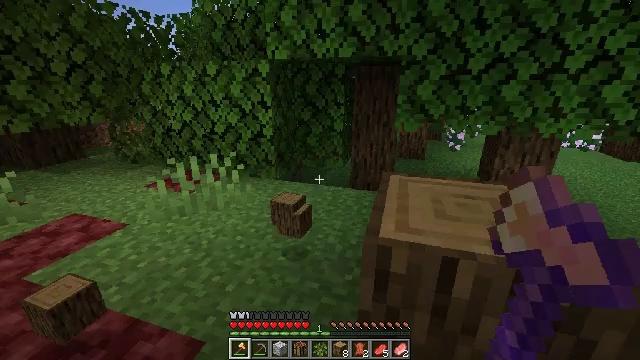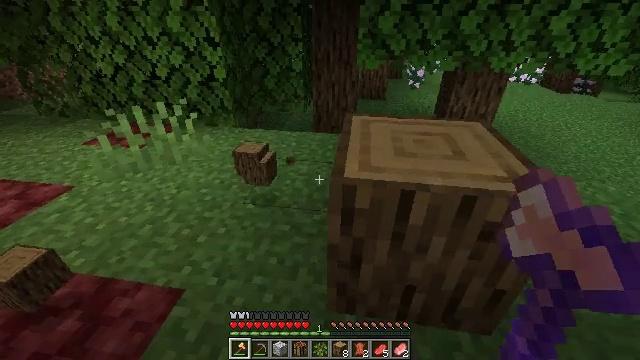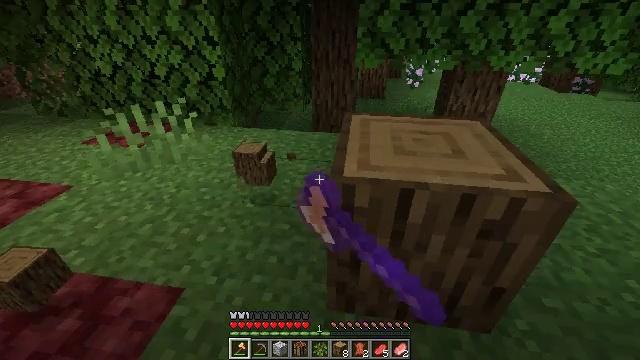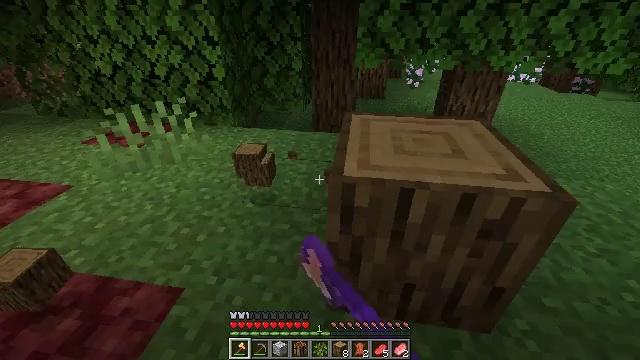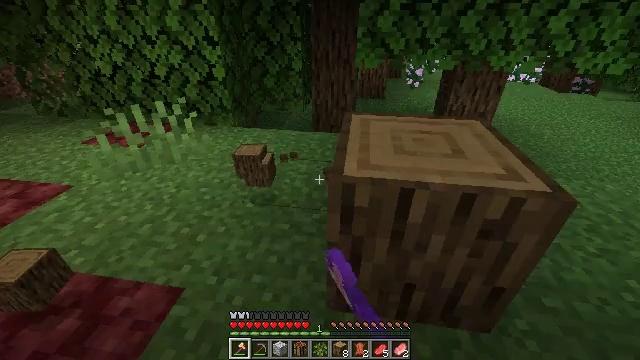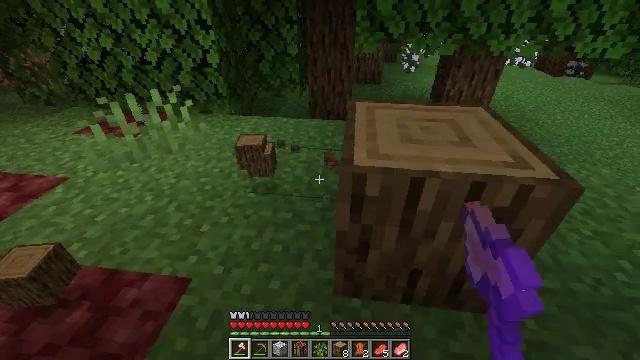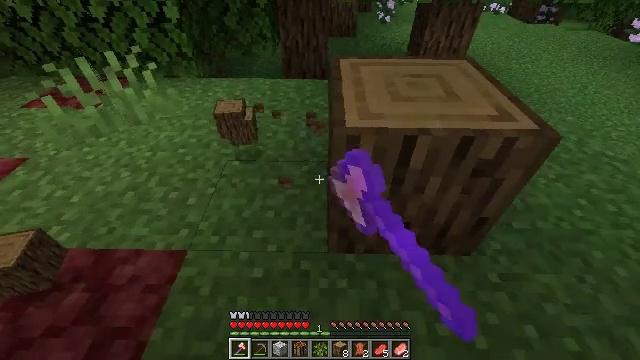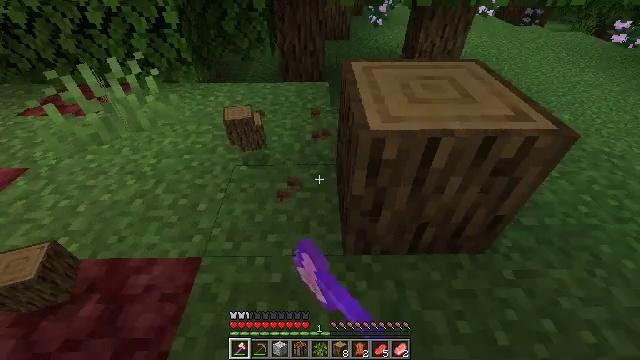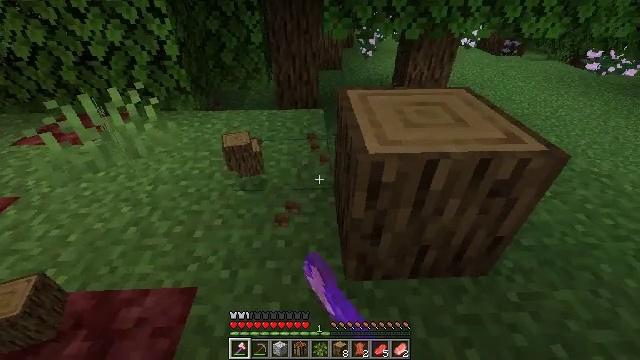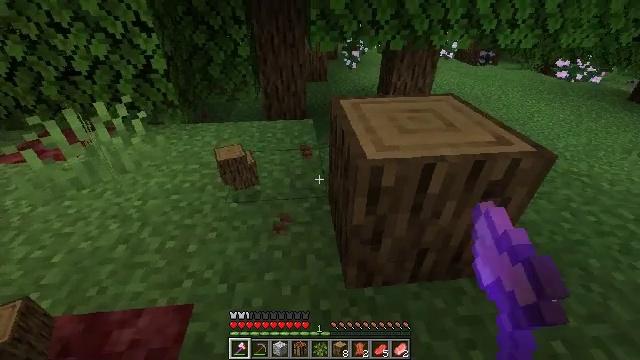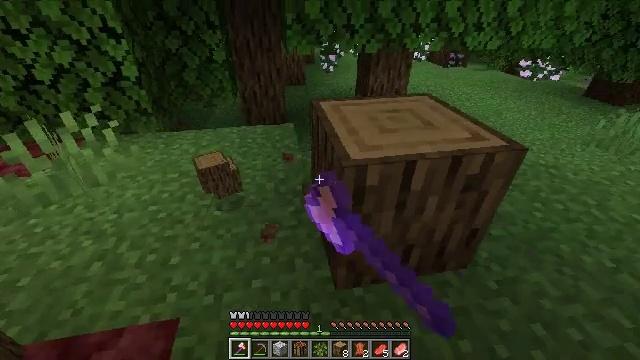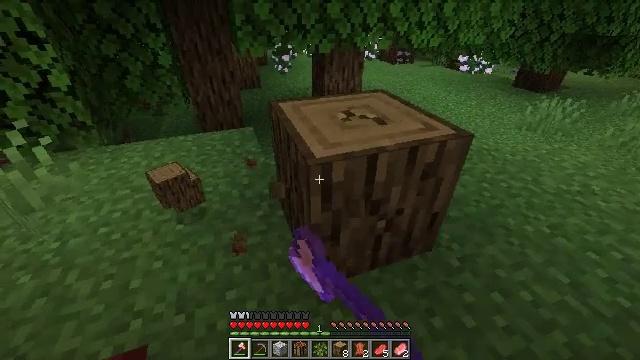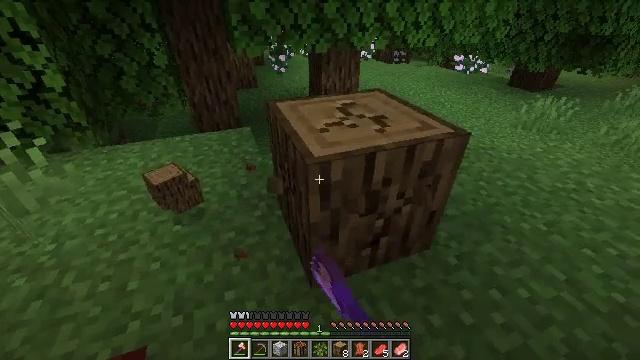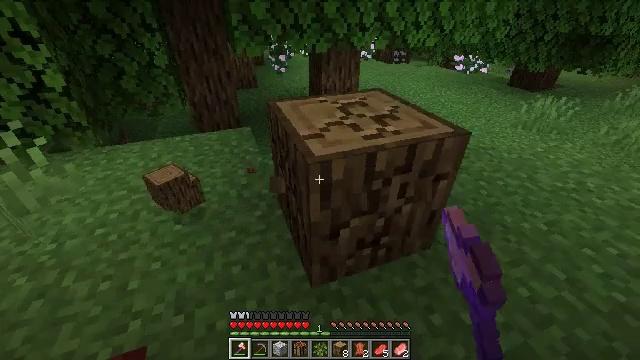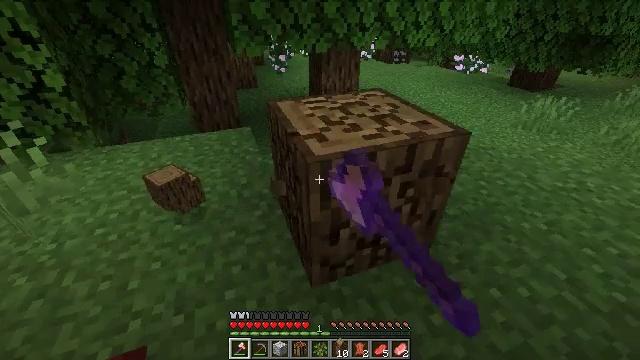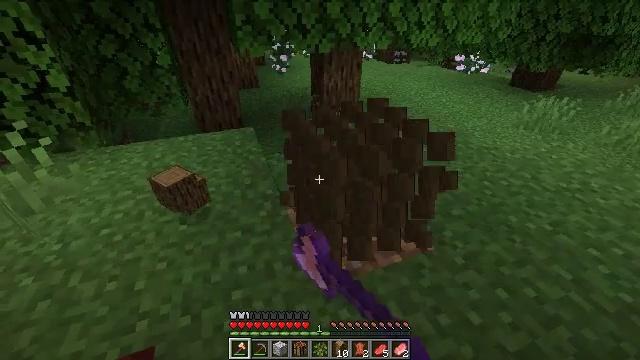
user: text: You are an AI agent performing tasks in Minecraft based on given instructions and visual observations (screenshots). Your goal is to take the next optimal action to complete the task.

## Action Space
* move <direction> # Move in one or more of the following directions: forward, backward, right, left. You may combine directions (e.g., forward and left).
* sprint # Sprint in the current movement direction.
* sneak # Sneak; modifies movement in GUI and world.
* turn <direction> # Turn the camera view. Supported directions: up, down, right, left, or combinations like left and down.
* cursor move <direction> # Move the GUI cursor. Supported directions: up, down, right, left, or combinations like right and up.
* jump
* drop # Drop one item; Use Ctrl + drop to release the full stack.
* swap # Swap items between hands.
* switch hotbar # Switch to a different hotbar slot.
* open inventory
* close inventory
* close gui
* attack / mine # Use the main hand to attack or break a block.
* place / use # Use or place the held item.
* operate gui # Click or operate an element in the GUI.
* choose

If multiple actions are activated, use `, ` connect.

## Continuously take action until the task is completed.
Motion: motion action
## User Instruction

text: Mine the oak log.
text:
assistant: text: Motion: turn right and down, attack / mine
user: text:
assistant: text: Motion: attack / mine
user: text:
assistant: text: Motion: attack / mine
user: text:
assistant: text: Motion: attack / mine
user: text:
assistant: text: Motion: move left, turn right and down, attack / mine
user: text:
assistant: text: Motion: move left, turn right and down, attack / mine
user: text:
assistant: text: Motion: turn right, attack / mine
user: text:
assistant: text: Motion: turn right and up, attack / mine
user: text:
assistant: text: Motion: turn right and up, attack / mine
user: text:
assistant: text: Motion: turn right, attack / mine
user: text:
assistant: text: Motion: turn right, attack / mine
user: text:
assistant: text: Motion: attack / mine
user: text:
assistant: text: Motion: attack / mine
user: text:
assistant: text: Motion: attack / mine
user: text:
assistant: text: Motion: move left, attack / mine
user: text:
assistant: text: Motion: move left, attack / mine
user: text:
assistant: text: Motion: move left, turn right, attack / mine
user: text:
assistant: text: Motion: move forward and move left, turn right
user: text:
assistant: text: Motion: move forward and move left, turn up
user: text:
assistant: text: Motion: move forward and move left
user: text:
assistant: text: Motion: move forward
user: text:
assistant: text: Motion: move forward, turn right and up
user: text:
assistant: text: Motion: move forward, turn up
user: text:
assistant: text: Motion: move forward, sprint
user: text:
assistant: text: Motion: move forward, sprint, turn left
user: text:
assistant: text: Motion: move forward, sprint, turn left and up
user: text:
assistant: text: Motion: move forward, sprint, turn left and up
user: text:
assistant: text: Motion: move forward, sprint
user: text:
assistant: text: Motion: move forward, sprint
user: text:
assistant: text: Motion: move forward, sprint, turn left